Field crop: maize
Growth stage: 2
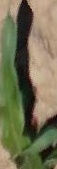
Species: maize